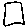
Label: square